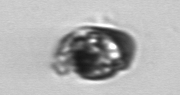
Label: Proterythropsis